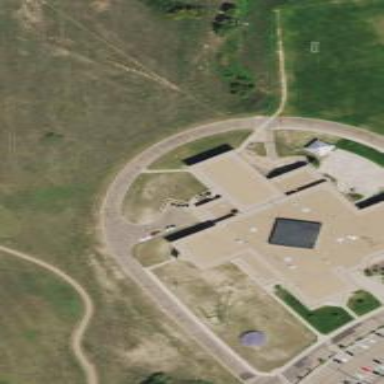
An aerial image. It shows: School building.